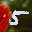
Label: 5